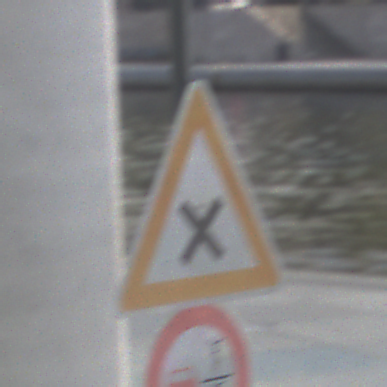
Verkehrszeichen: KreuzungOderEinmuendung
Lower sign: VerbotUeberholenEinspurigeFahrzeuge
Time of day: MorningAfternoon
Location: Outdoor (Urban)
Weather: PartlyCloudy
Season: NotSpecified
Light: Natural